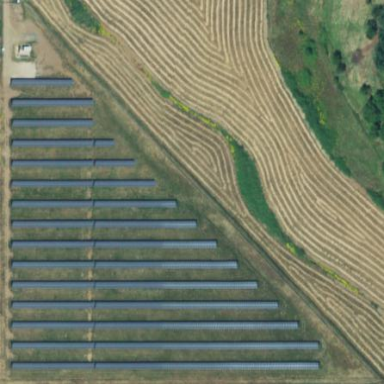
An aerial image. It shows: Solar power plant enclosed by fence. The plant generates electricity using photovoltaic technology.